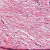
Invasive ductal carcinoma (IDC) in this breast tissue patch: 0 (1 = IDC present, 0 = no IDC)